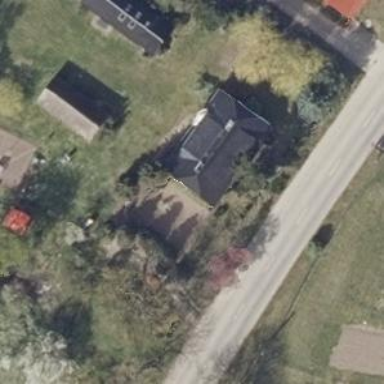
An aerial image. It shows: House with half-hipped roof oriented along its length.